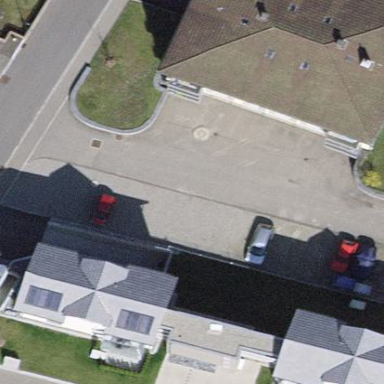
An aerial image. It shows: Parking area with surface.